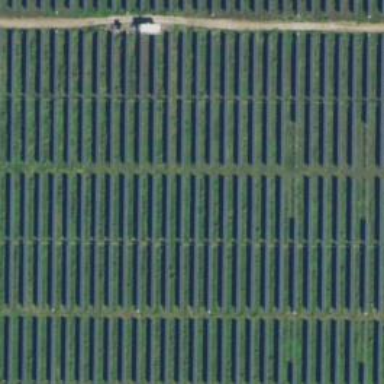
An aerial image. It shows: Solar power generator with photovoltaic panels.